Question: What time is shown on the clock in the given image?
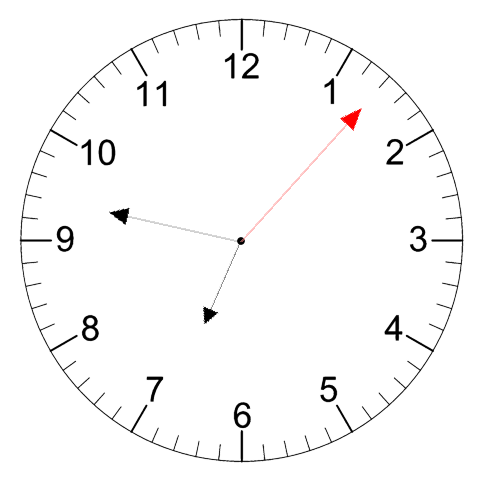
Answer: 06:47:07